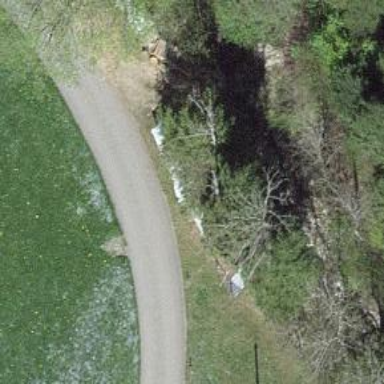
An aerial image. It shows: Path bridge with gravel surface.